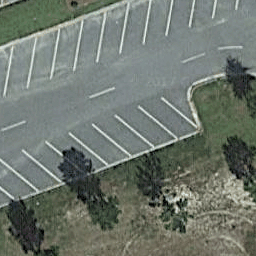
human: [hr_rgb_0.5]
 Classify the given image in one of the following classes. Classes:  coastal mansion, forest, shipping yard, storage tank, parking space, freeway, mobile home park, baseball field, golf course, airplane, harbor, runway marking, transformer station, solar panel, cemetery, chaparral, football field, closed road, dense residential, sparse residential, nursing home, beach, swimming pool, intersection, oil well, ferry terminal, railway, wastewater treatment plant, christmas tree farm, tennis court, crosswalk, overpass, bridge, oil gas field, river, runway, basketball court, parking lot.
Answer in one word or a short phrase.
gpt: parking space